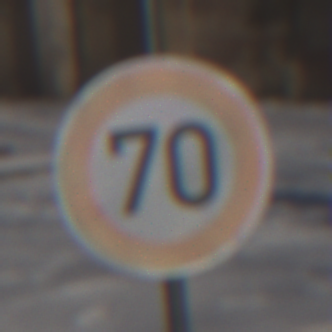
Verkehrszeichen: Geschwindigkeit70
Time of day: MorningAfternoon
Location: Outdoor (Special)
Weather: Clear
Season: Winter
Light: Natural